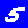
Digit: 5